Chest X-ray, PA view. Patient: 62 years old, sex M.
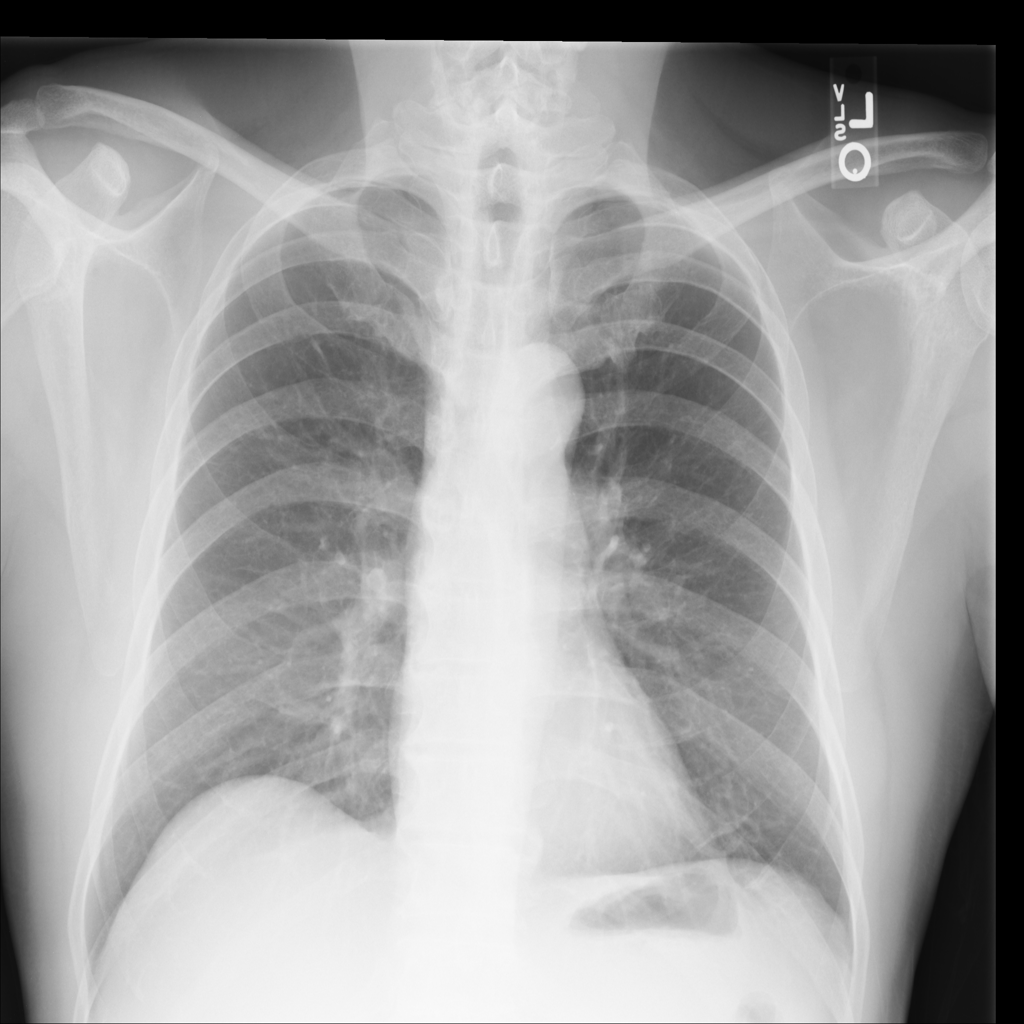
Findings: No Finding